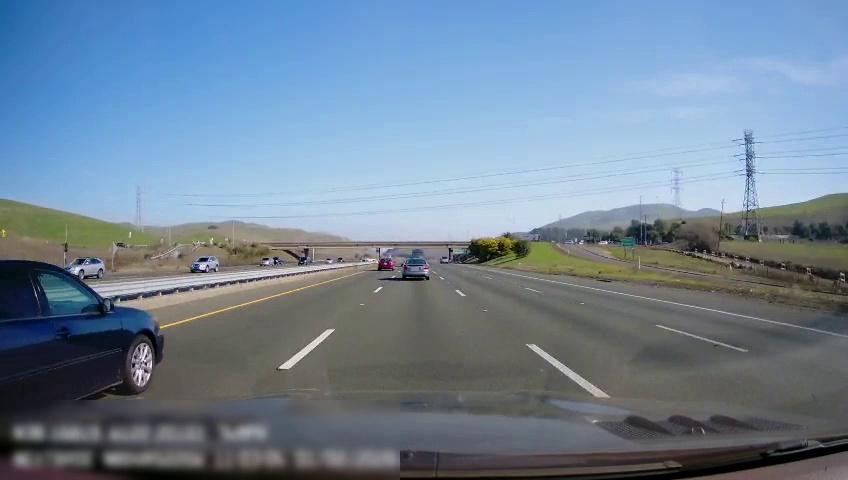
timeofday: Day
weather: Sunny
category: Drivable Space
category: Drivable Space
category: Drivable Space
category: Drivable Space
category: Vehicles | Car
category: Vehicles | SUV
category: Vehicles | SUV
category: Vehicles | Car
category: Vehicles | Van
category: Vehicles | Car
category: Vehicles | Car
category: Vehicles | Car
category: Vehicles | Car
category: Vehicles | Car
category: Vehicles | Van
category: Drivable Space
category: Lanes | Opposite Lane
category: Lanes | Alternate Lane
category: Lanes | Alternate Lane
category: Lanes | Alternate Lane
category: Lanes | Current Lane
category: Lanes | Alternate Lane
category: Traffic | Signs
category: Traffic | Signs